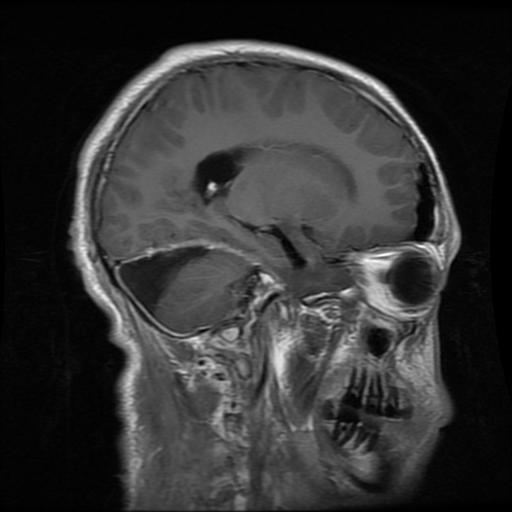
Label: glioma